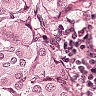
Metastatic tissue present: yes